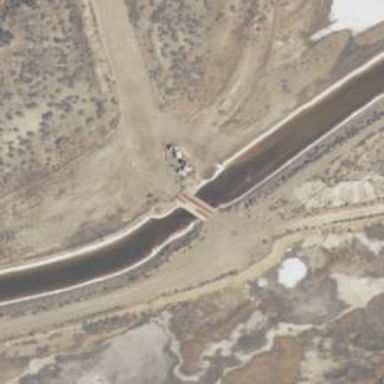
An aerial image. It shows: Canal culvert running through tunnel.